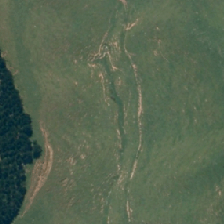
Land cover: low_producing_grassland